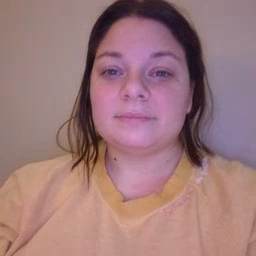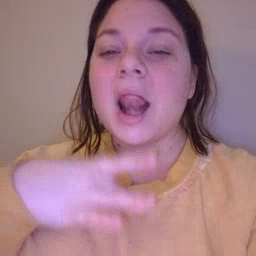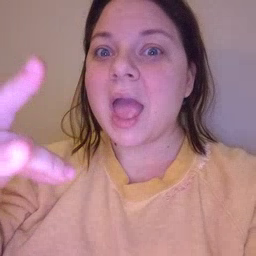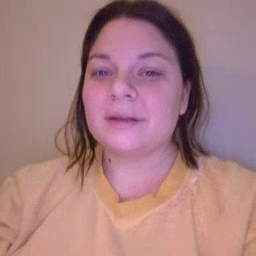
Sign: like